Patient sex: M
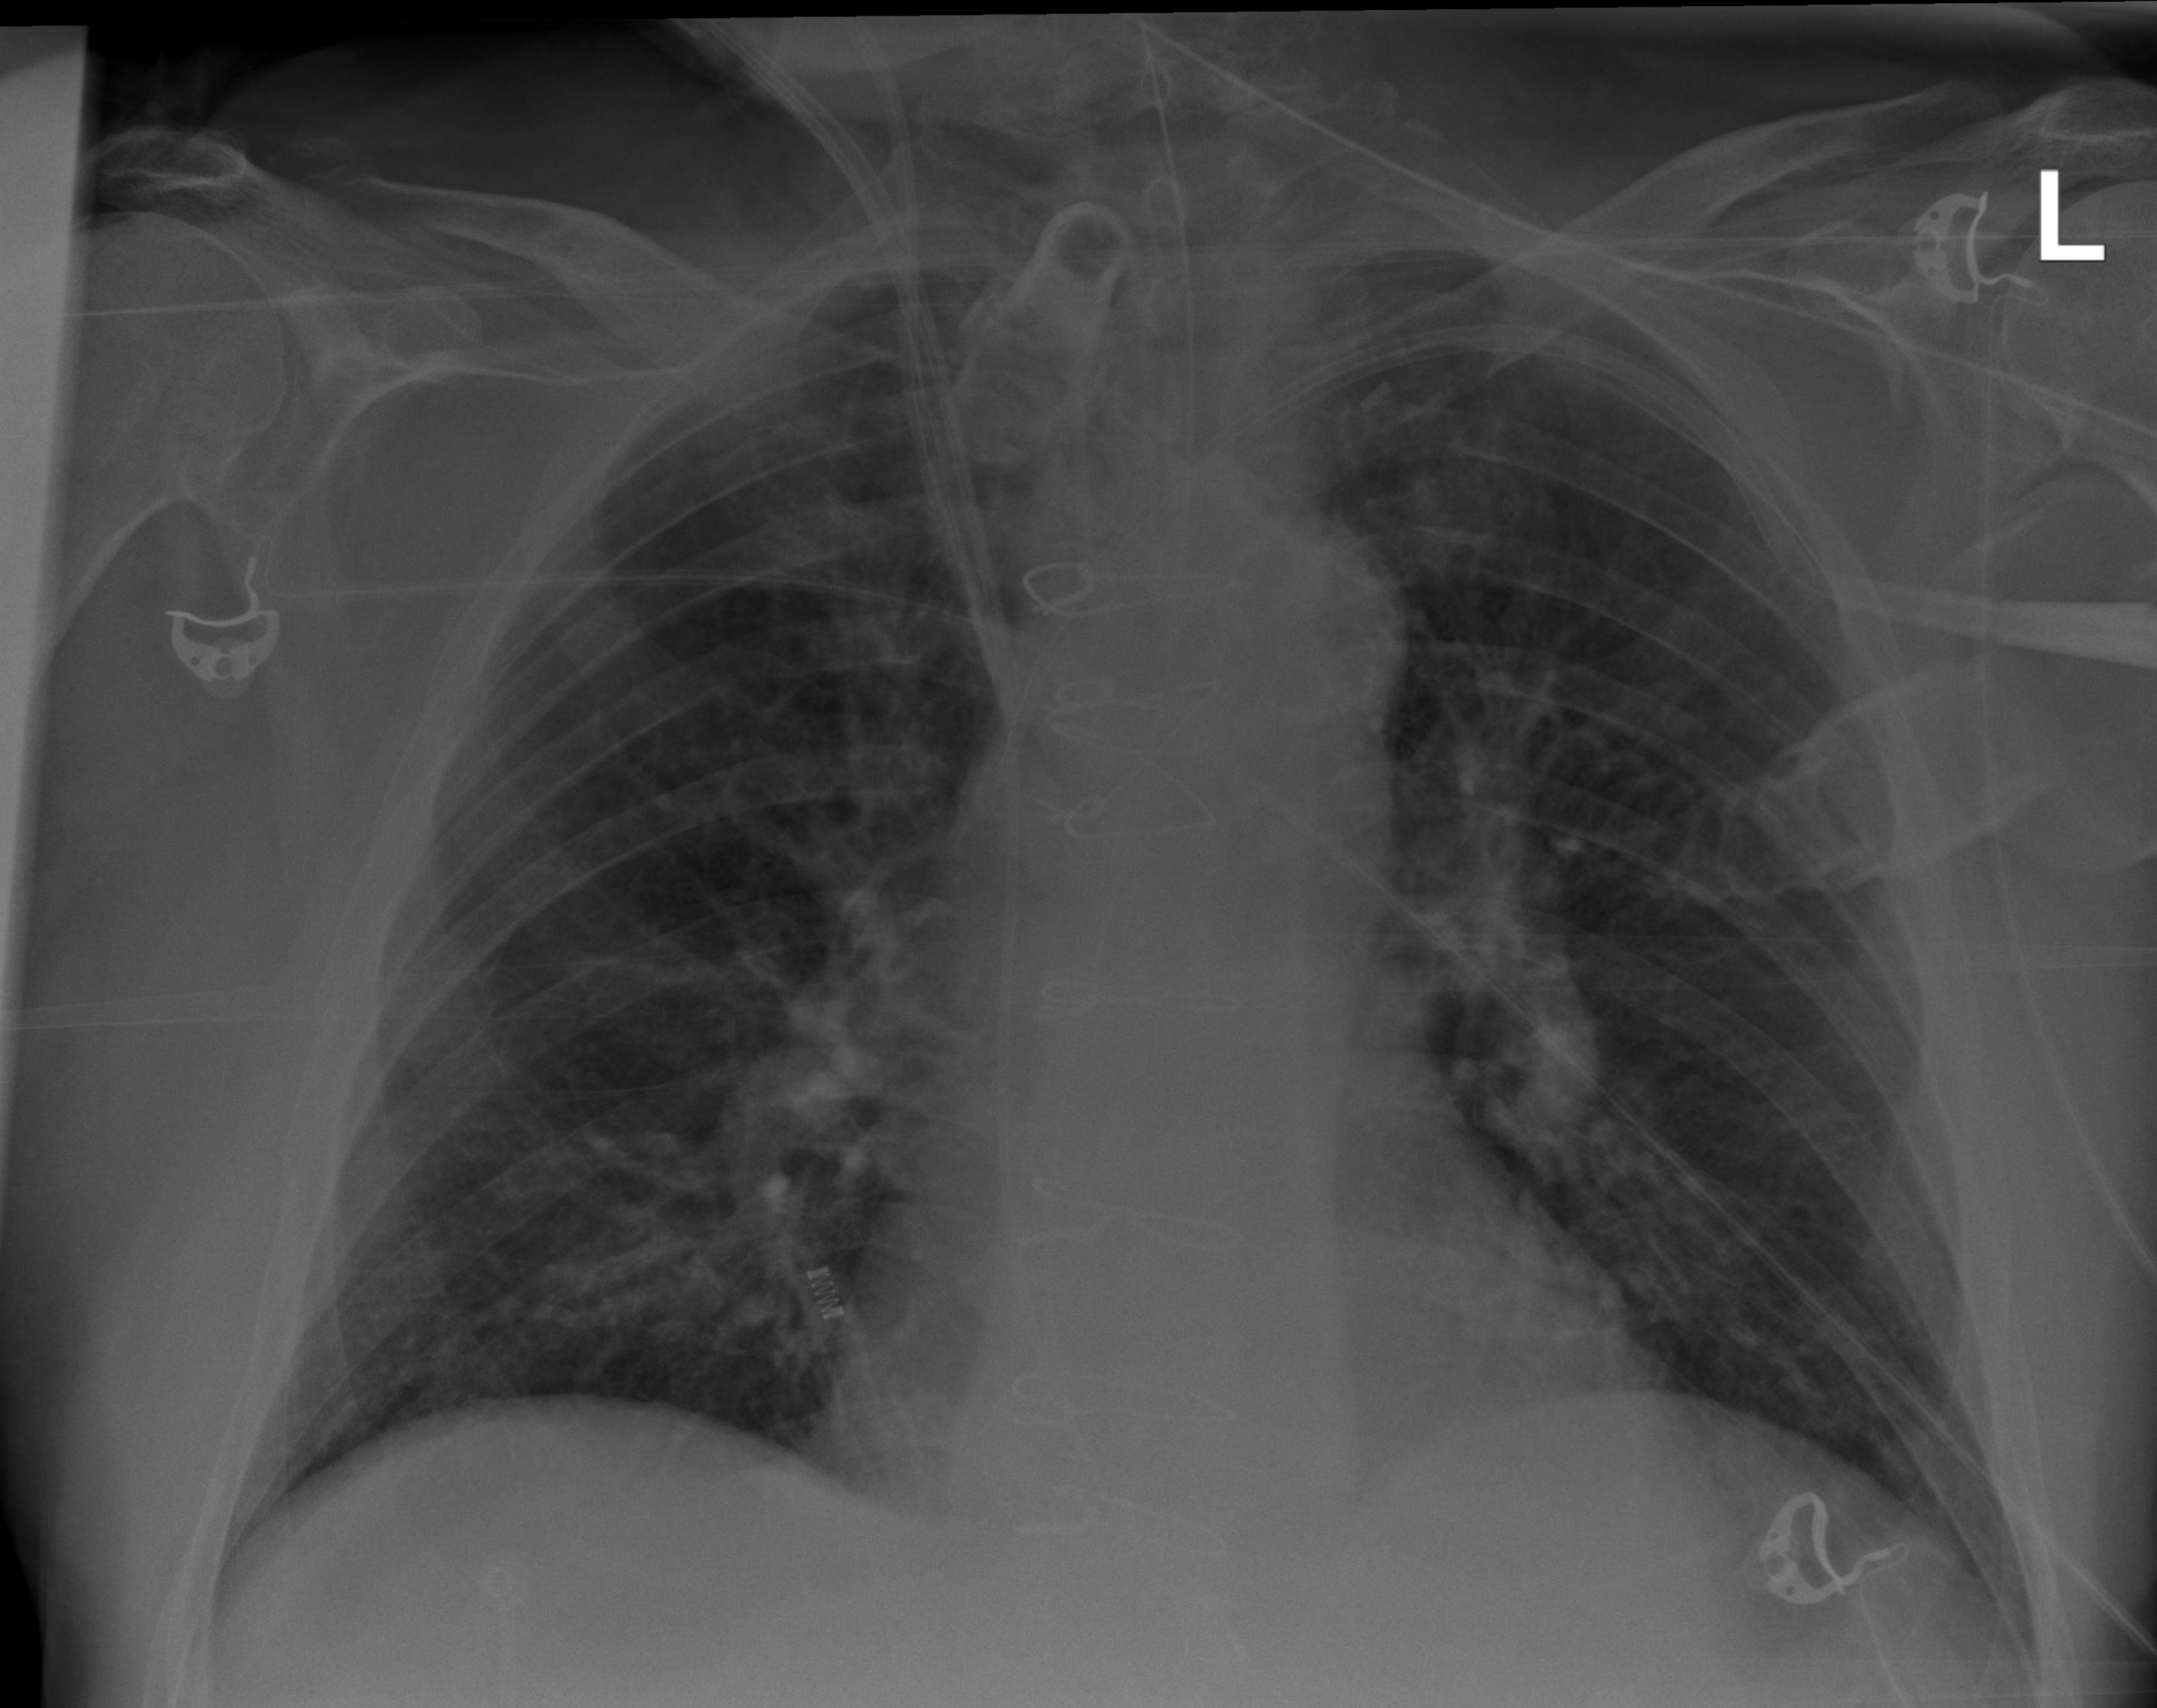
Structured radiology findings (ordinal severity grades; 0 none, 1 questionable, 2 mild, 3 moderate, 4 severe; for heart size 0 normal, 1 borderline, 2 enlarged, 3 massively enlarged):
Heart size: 0
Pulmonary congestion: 0
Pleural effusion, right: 0
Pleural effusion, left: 1
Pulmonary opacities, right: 0
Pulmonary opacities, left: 0
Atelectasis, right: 0
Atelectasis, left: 0